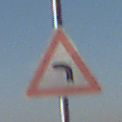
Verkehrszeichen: KurveLinks
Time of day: MorningAfternoon
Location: Outdoor (Nature)
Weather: PartlyCloudy
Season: NotSpecified
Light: Natural